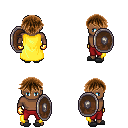
a pixel art fantasy rpg character, male body template, human, dark skin, yellow cape, red pants, brown short bangs hairstyle, gold gloves, gray slippers, shield, four views (front, back, left, right), 2x2 character sprite sheet, small pixel art, hard edges, no anti-aliasing